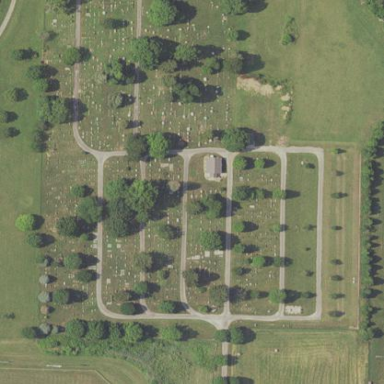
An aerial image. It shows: Cemetery.